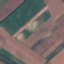
Land use / land cover: AnnualCrop